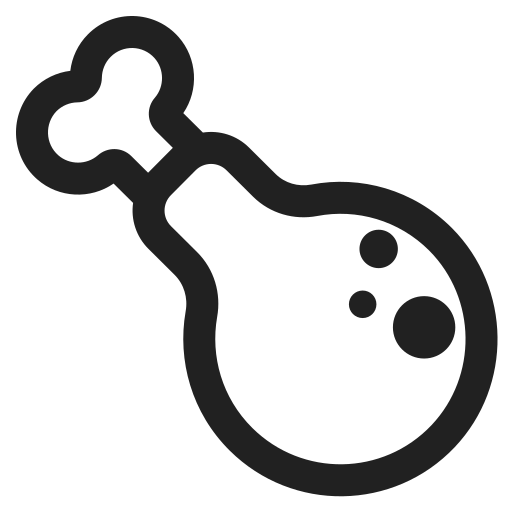
poultry leg high contrast